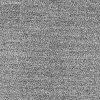
Atmospheric dust classification: dusty